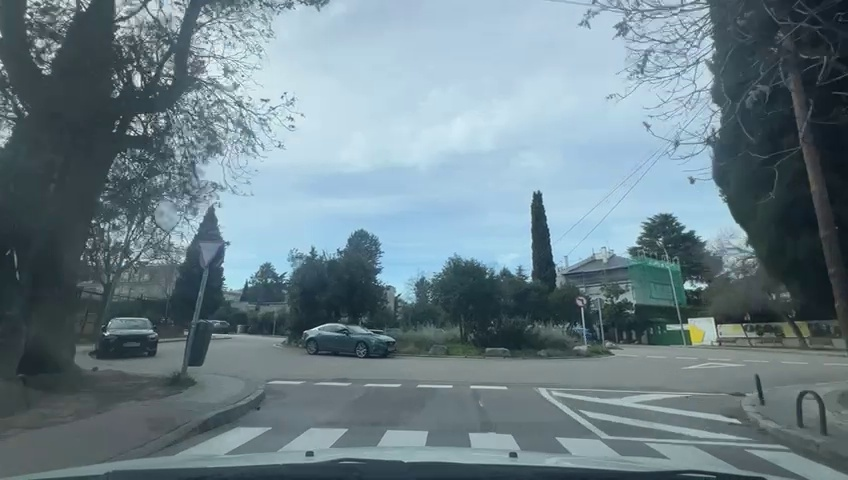
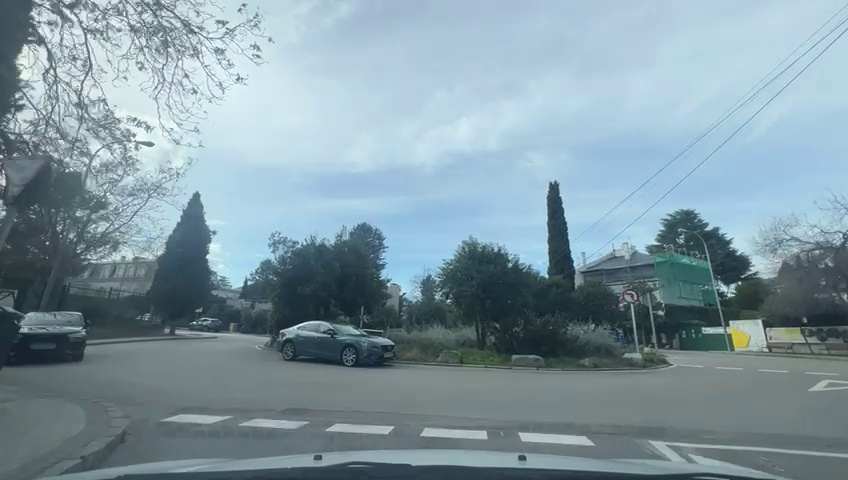
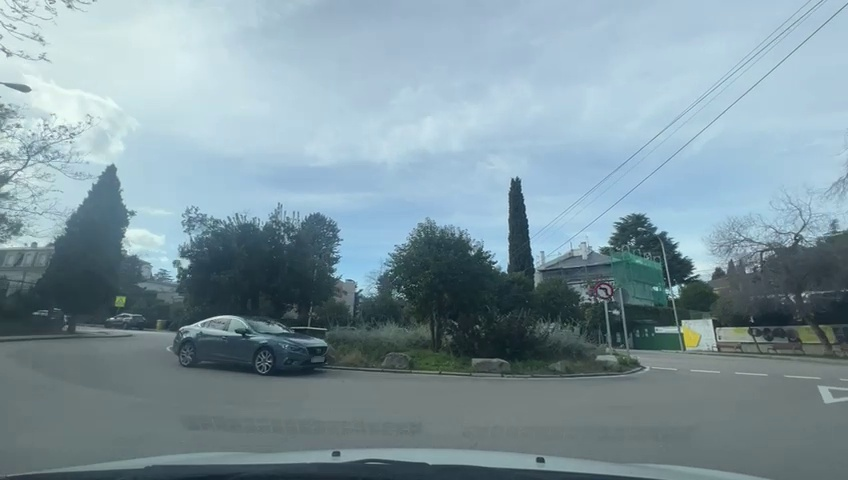
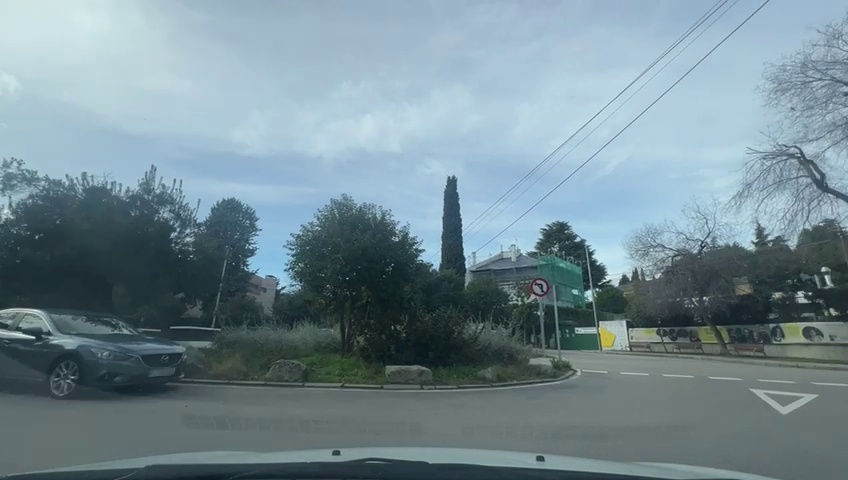
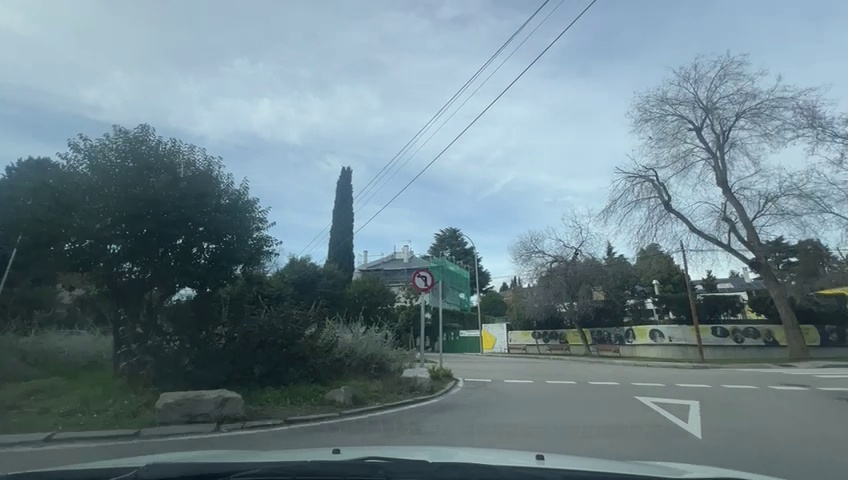
Situation: Roundabout
Question: Is the ego vehicle currently inside a roundabout?
Answer: Yes
Reasoning: yes

Situation: Roundabout
Question: Is a roundabout visible ahead in the ego direction?
Answer: Yes
Reasoning: there is a visible island

Situation: Roundabout
Question: Is the ego vehicle stationary while another vehicle crosses its path within the roundabout?
Answer: No
Reasoning: the ego vehivle is stationary but the only vehicle in the path is parked